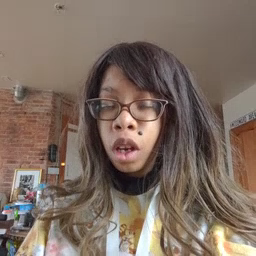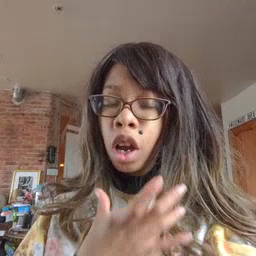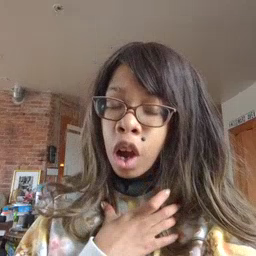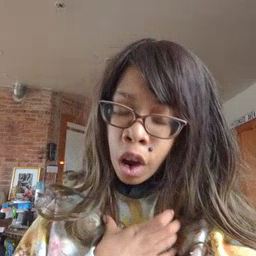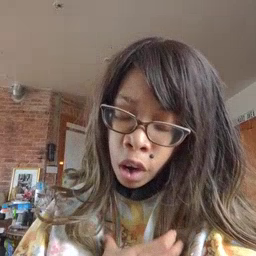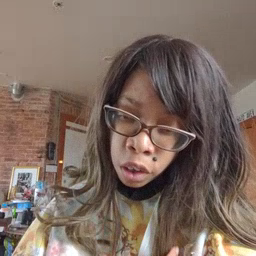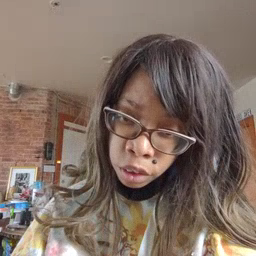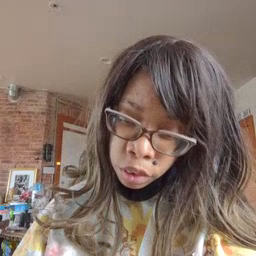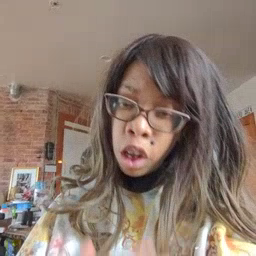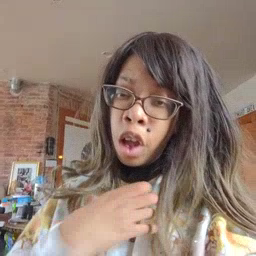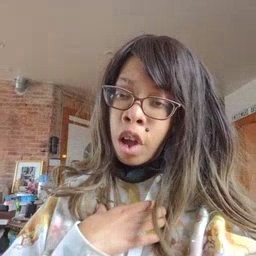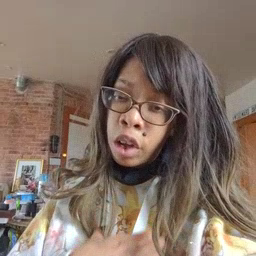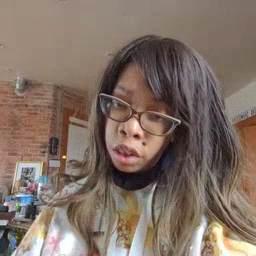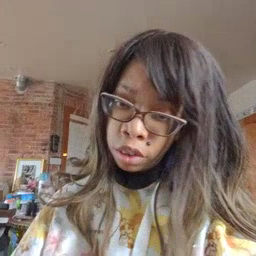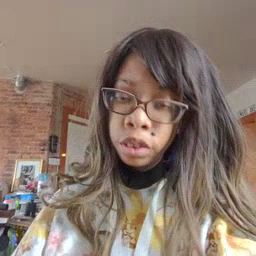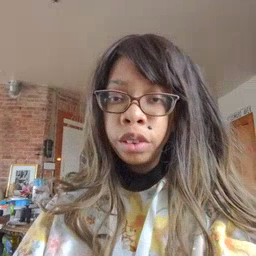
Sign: hungry